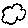
Label: cloud